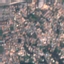
Land use / land cover: Residential